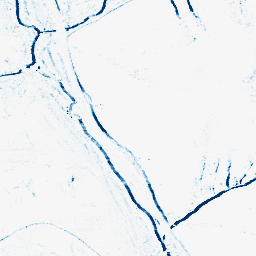
Category: morphological
Decomposition family: morphological_rect
Decomposition parameters: operation: closing
width: 5
height: 3
Upsampling method: lanczos
Upsampling parameters: scale: 4
Upsampling scale: 4